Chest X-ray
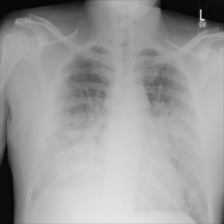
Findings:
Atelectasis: negative
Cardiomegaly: negative
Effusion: negative
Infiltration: negative
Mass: negative
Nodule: negative
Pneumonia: negative
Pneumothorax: negative
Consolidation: positive
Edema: negative
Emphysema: negative
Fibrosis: negative
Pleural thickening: negative
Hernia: negative